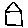
Label: house